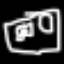
Label: bed